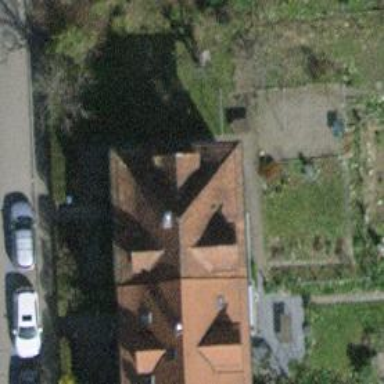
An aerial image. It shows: Terrace building.